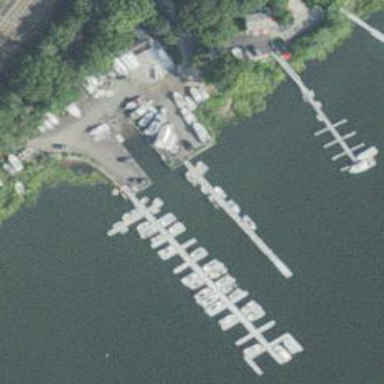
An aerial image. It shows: Boatyard located near waterway.